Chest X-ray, AP view. Patient: 72 years old, sex M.
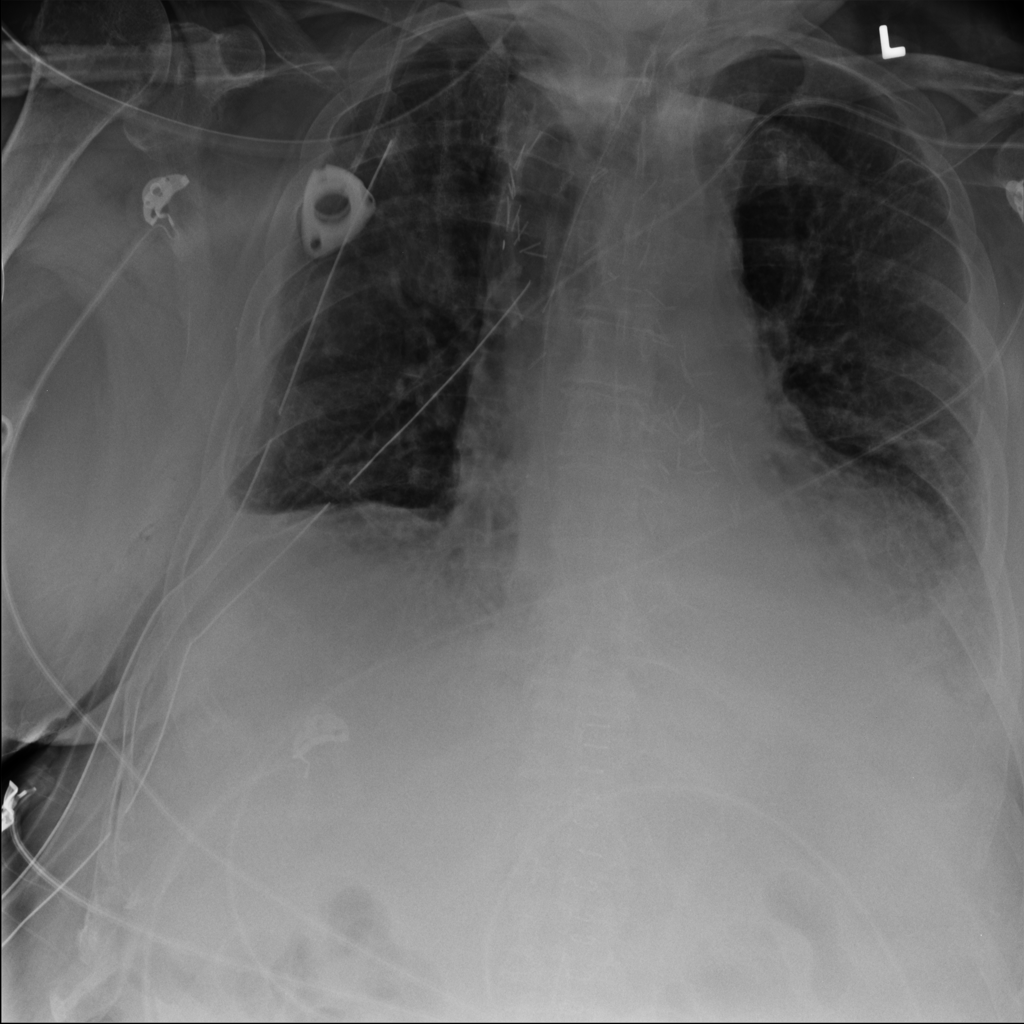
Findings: Atelectasis, Effusion